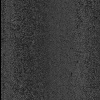
Atmospheric dust classification: dusty